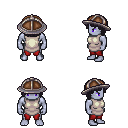
a pixel art fantasy rpg character, male body template, dark elf, purple skin, white tunic, red pants, raven pageboy hairstyle, chain helm, four views (front, back, left, right), 2x2 character sprite sheet, small pixel art, hard edges, no anti-aliasing